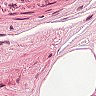
Metastatic tissue present: no